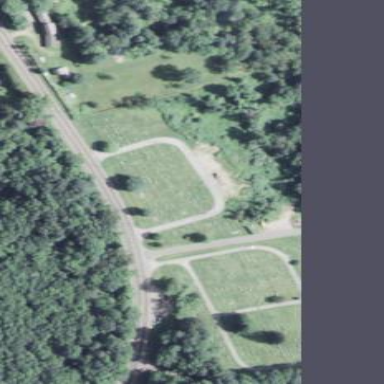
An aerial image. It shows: Cemetery.